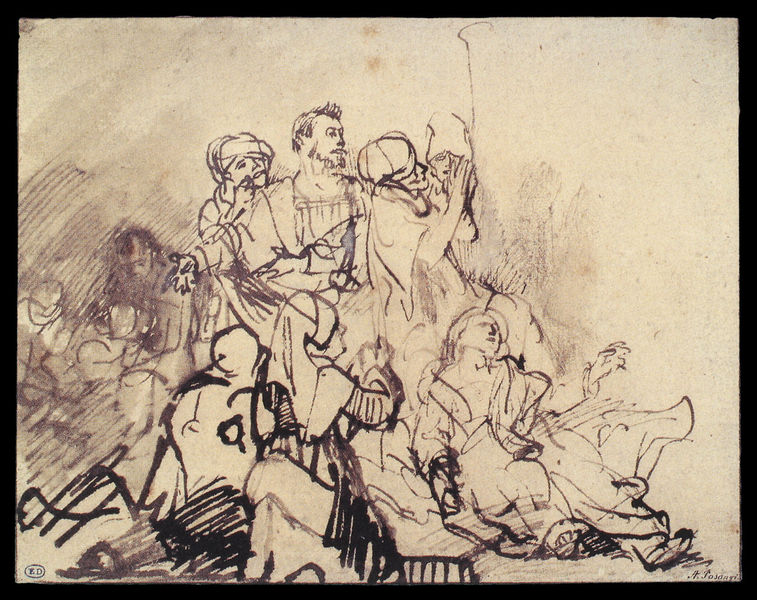
Titel: Studie einer Figurengruppe
Künstler: Harmensz van Rijn Rembrandt
Institution: Berlin, Staatliche Museen, Kupferstichkabinett
Schlagwörter: feder, mann, weiß, frauen, menschen, sitzen, frau, männer, reden, schwarz, skizze, zeichnung, tuch, haube, bart, arme, mensch, stehen, diskutieren, hände, schauen, kuss, liegen, modern, grafik, kopftuch, knie, tusche, haufen, schraffur, radierung, schwarzweiß, knien, schraffiert, beten, schwester, entwurf, pinsel, tinte, bitten, federzeichnung, biblische szene, unklarheit, irre, 17. jahrhundert